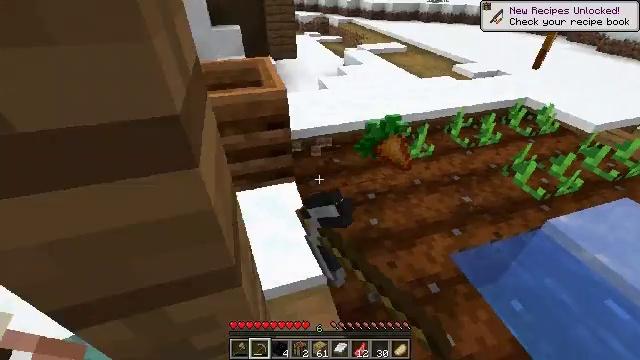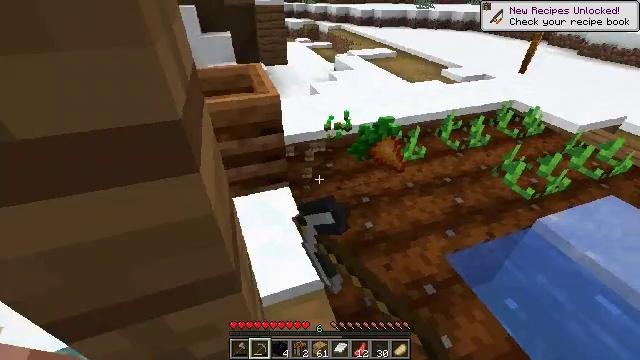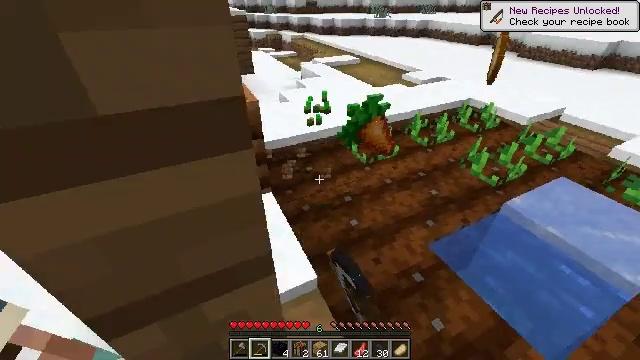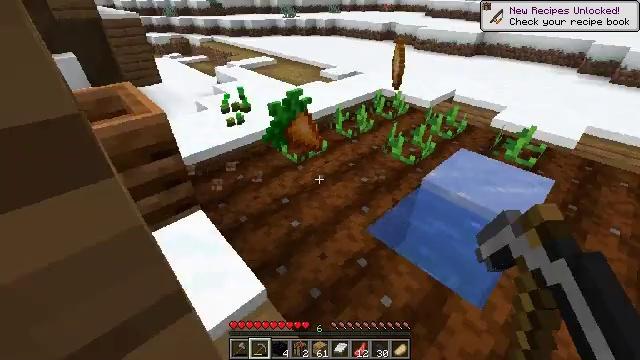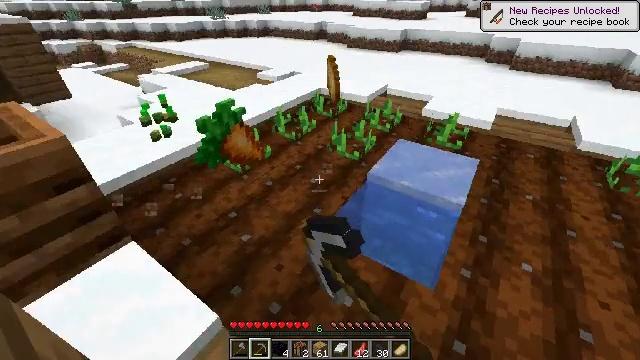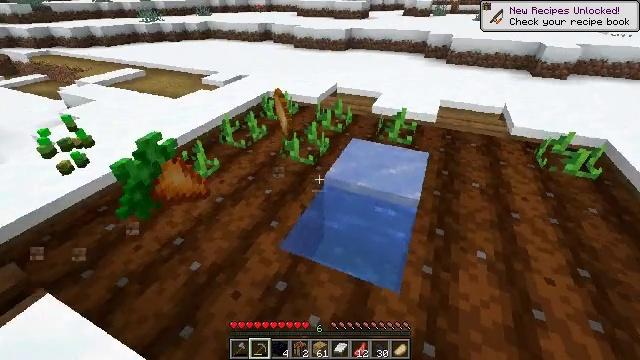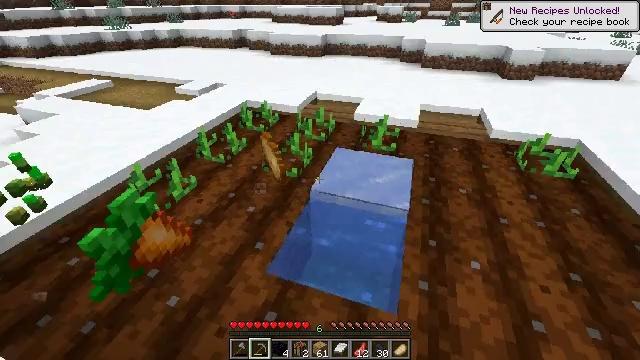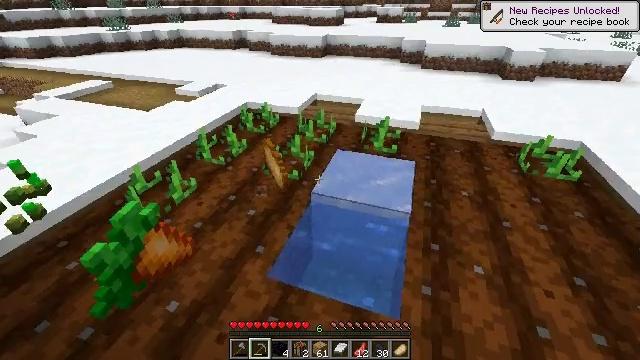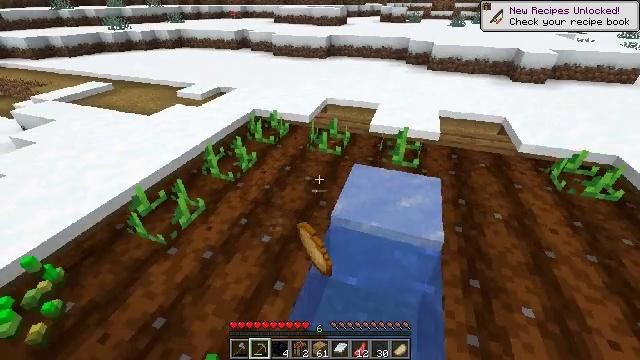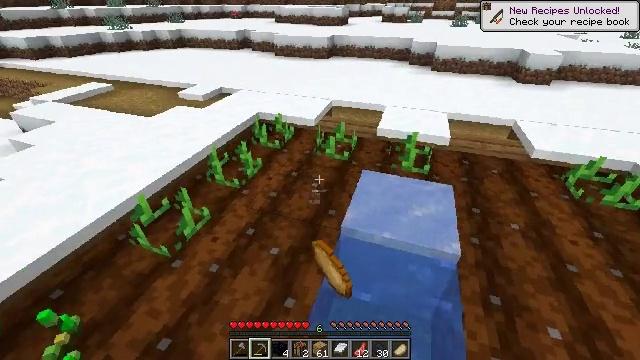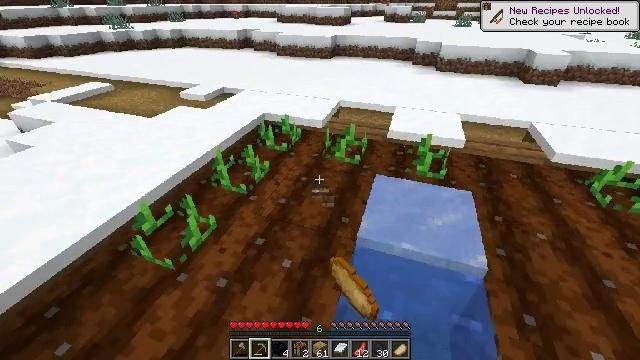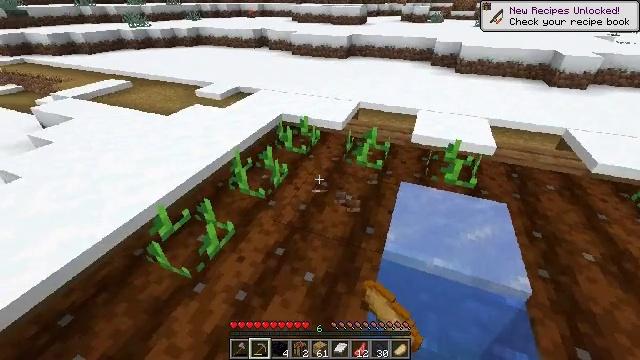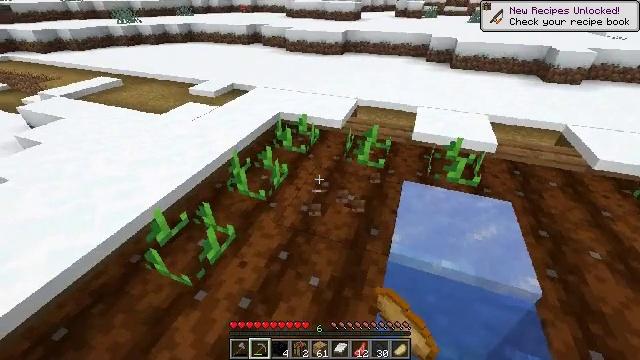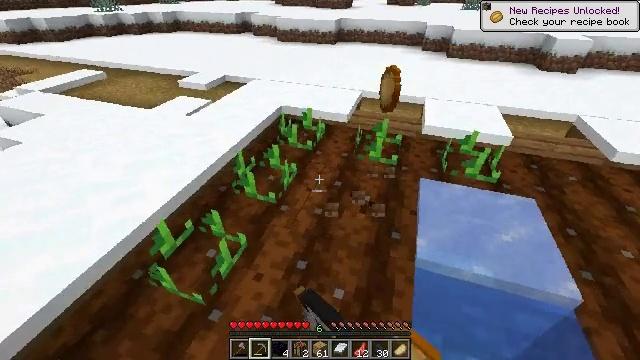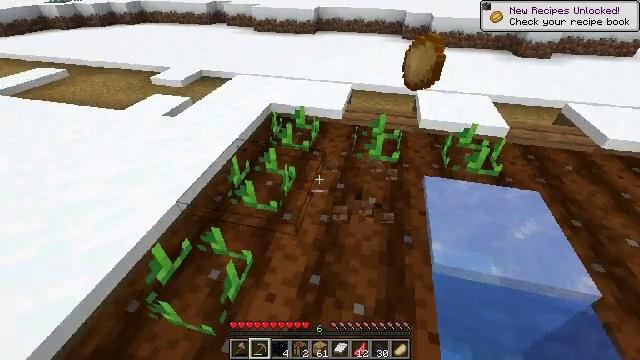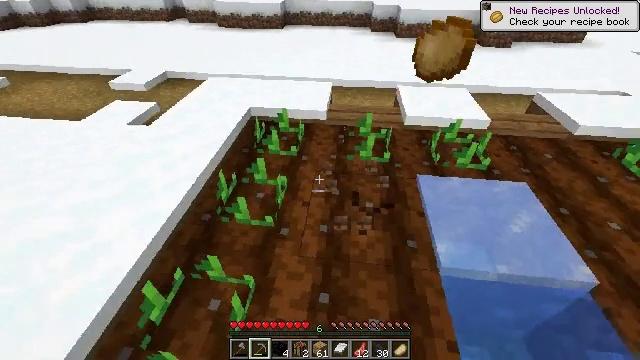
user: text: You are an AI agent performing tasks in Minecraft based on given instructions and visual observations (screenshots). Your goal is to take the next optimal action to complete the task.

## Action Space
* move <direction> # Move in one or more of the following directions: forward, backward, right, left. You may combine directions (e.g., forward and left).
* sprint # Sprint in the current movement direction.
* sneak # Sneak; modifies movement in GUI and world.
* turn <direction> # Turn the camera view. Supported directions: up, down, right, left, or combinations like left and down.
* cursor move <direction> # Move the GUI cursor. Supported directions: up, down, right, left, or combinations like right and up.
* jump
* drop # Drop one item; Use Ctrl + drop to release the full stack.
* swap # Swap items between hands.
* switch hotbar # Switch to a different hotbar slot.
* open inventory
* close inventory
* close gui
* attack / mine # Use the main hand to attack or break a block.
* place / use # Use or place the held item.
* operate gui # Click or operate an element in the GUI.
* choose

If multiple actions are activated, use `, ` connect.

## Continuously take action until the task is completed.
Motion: motion action
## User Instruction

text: Gather potatoes by left-clicking.
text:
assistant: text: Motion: move forward and move left, turn right and up, attack / mine
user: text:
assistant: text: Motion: move forward, turn right and up, attack / mine
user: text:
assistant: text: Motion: move forward, turn right, attack / mine
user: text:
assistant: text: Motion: move forward, turn right
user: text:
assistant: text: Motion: move forward, turn right
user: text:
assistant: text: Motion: move forward and move left, turn right and up
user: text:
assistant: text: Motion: move forward and move left
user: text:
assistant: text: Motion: move forward and move left, attack / mine
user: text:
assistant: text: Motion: move forward and move left, attack / mine
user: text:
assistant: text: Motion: move forward and move left, attack / mine
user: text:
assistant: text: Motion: move forward and move left, turn left, attack / mine
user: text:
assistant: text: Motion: move forward and move left, turn right, attack / mine
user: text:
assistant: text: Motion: move forward and move left, turn right and down, attack / mine
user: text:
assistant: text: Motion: move forward and move left, turn right and down, attack / mine
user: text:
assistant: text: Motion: move forward and move left, turn right and down, attack / mine
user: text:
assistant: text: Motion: move forward and move left, turn right and down, attack / mine
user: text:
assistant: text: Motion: move forward and move left, turn down, attack / mine
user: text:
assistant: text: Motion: move forward and move left, turn left and down, attack / mine
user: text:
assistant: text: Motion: move left, turn down, attack / mine
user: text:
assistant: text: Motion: turn down, attack / mine
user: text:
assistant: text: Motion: move back, turn down, attack / mine
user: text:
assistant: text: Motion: move back, turn right and down, attack / mine
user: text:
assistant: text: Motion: move back, attack / mine
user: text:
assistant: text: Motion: move back, turn right and up, attack / mine
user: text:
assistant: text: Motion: turn right and up, attack / mine
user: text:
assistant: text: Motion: attack / mine
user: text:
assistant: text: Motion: move forward, turn right and down, attack / mine
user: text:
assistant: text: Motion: move forward, turn down, attack / mine
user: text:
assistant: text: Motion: move forward, turn right, attack / mine
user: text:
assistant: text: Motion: move forward, turn right and up, attack / mine